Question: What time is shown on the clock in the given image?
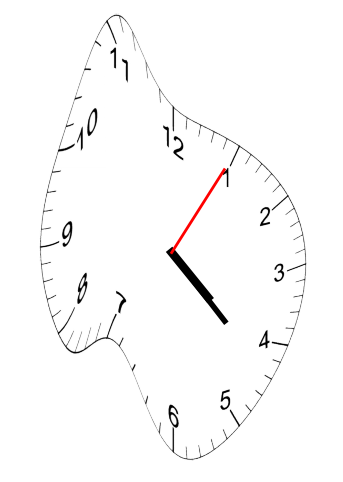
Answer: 04:22:05